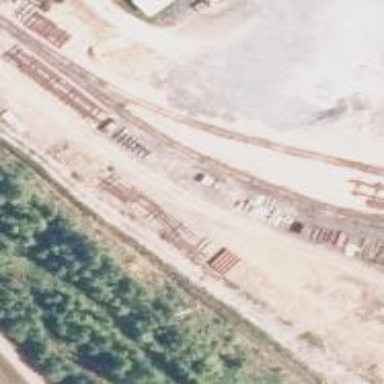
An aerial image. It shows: Railway spur service.